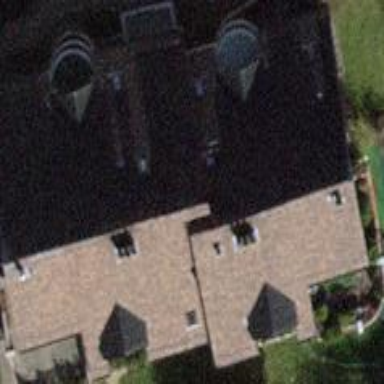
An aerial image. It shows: Gabled roof apartments building.